Question: I found some code online and copied it, so far I have been able to get everything right except for one thing which is I want to make the form (window) completely borderless.
I'm using Visual Studio 2013 and this question is simply about the code that is needed to make the form (window) borderless. The problem is that when you make it borderless, it's no longer resizable but when it has a border, it can be resized.
I know using some code it's possible to override and achieve both. This is what I have so far (copied from another website). This gets rid of the top bar which has the program name, makes the form movable by clicking and dragging the form, and it's resizable.
Only problem is that the border is still there. What code can I add to this so the border will be gone? I want to keep this current code because it's serving a couple of features I need already.
By the way, I looked at some older questions with similar topics but didn't find the right code I need.
I tried the code there and it's not exactly what I'm trying to achieve although it's a similar problem. When I tried that code, I couldn't click anywhere on the form (window) to move it. Plus, it had one resizable corner at the bottom right which is not what I'm looking for. I need the resize function at all corners and sides just like a normal window.
'''
using System;
using System.Collections.Generic;
using System.ComponentModel;
using System.Data;
using System.Drawing;
using System.Linq;
using System.Text;
using System.Threading.Tasks;
using System.Windows.Forms;
namespace BoxHider
{
public partial class Form1 : Form
{
public Form1()
{
InitializeComponent();
//Next line doesn't seem to be working
this.FormBorderStyle = FormBorderStyle.None;
}
const int WM_NCHITTEST = 0x0084;
const int HTCLIENT = 1;
const int HTCAPTION = 2;
protected override void WndProc(ref Message m)
{
base.WndProc(ref m);
switch (m.Msg)
{
case WM_NCHITTEST:
if (m.Result == (IntPtr)HTCLIENT)
{
m.Result = (IntPtr)HTCAPTION;
}
break;
}
}
protected override CreateParams CreateParams
{
get
{
CreateParams cp = base.CreateParams;
cp.Style |= 0x40000;
return cp;
}
}
}
}
'''

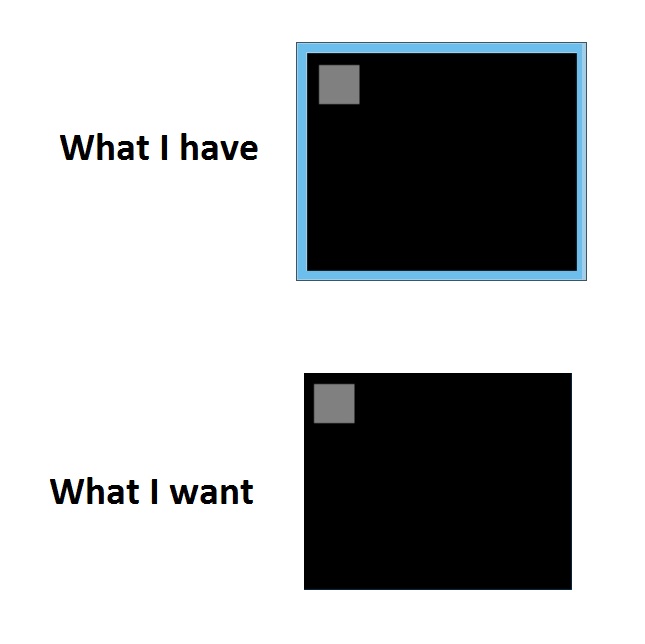
Answer: Try this:
'''
public Form1()
{
InitializeComponent();
this.FormBorderStyle = FormBorderStyle.None;
}
protected override void WndProc(ref Message m)
{
const int RESIZE_HANDLE_SIZE = 10;
switch (m.Msg)
{
case 0x0084/*NCHITTEST*/ :
base.WndProc(ref m);
if ((int)m.Result == 0x01/*HTCLIENT*/)
{
Point screenPoint = new Point(m.LParam.ToInt32());
Point clientPoint = this.PointToClient(screenPoint);
if (clientPoint.Y <= RESIZE_HANDLE_SIZE)
{
if (clientPoint.X <= RESIZE_HANDLE_SIZE)
m.Result = (IntPtr) 13/*HTTOPLEFT*/ ;
else if (clientPoint.X < (Size.Width - RESIZE_HANDLE_SIZE))
m.Result = (IntPtr) 12/*HTTOP*/ ;
else
m.Result = (IntPtr) 14/*HTTOPRIGHT*/ ;
}
else if (clientPoint.Y <= (Size.Height - RESIZE_HANDLE_SIZE))
{
if (clientPoint.X <= RESIZE_HANDLE_SIZE)
m.Result = (IntPtr) 10/*HTLEFT*/ ;
else if (clientPoint.X < (Size.Width - RESIZE_HANDLE_SIZE))
m.Result = (IntPtr) 2/*HTCAPTION*/ ;
else
m.Result = (IntPtr) 11/*HTRIGHT*/ ;
}
else
{
if (clientPoint.X <= RESIZE_HANDLE_SIZE)
m.Result = (IntPtr) 16/*HTBOTTOMLEFT*/ ;
else if (clientPoint.X < (Size.Width - RESIZE_HANDLE_SIZE))
m.Result = (IntPtr) 15/*HTBOTTOM*/ ;
else
m.Result = (IntPtr)17/*HTBOTTOMRIGHT*/ ;
}
}
return;
}
base.WndProc(ref m);
}
protected override CreateParams CreateParams
{
get
{
CreateParams cp = base.CreateParams;
cp.Style |= 0x20000; // <--- use 0x20000
return cp;
}
}
'''
informational sources:
- <URL>